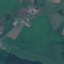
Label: Pasture